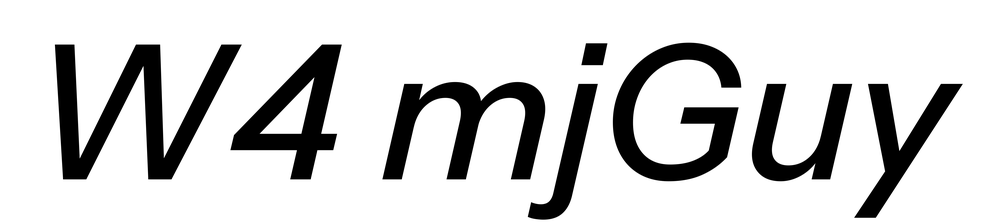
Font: InstrumentSans-Italic_Medium_Italic